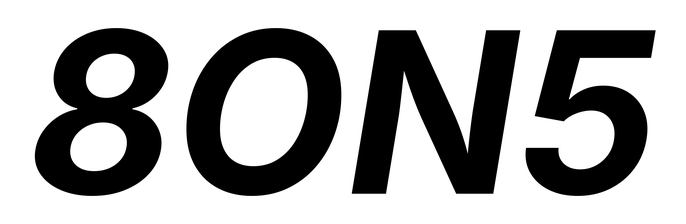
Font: Inter-Italic_Bold_Italic